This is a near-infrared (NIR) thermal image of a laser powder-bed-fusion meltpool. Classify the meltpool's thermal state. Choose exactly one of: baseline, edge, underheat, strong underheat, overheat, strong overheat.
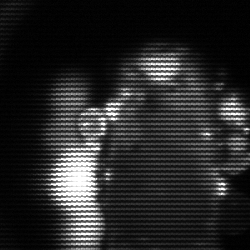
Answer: strong underheat